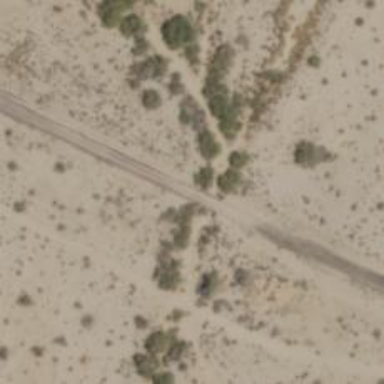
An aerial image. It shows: Abandoned railway bridge.